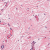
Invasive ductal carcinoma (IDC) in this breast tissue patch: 0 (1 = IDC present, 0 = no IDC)